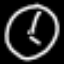
Label: clock